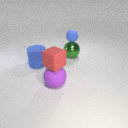
small blue rubber sphere behind small red rubber cube